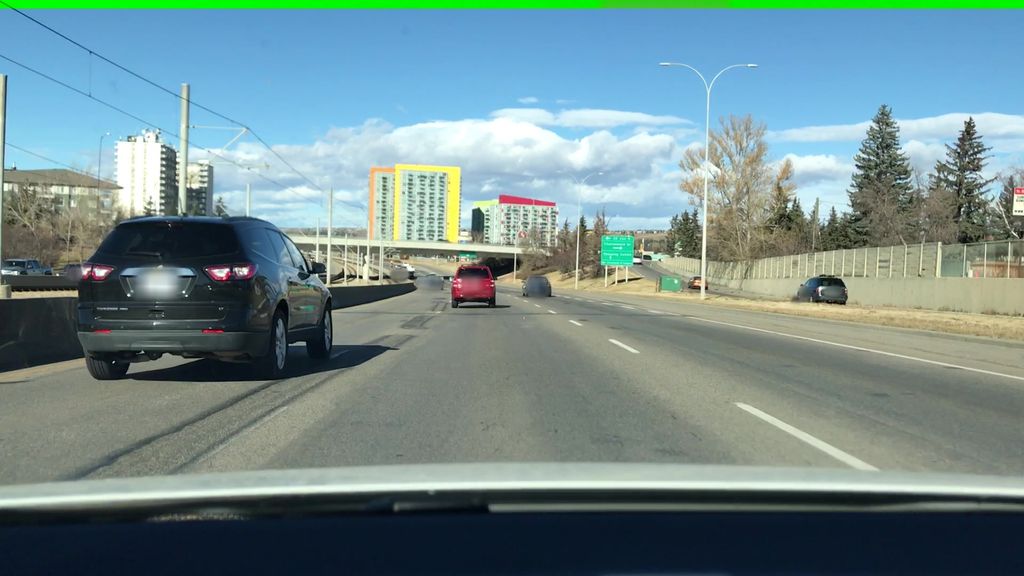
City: calgary